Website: home-depot
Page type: newsletter-management
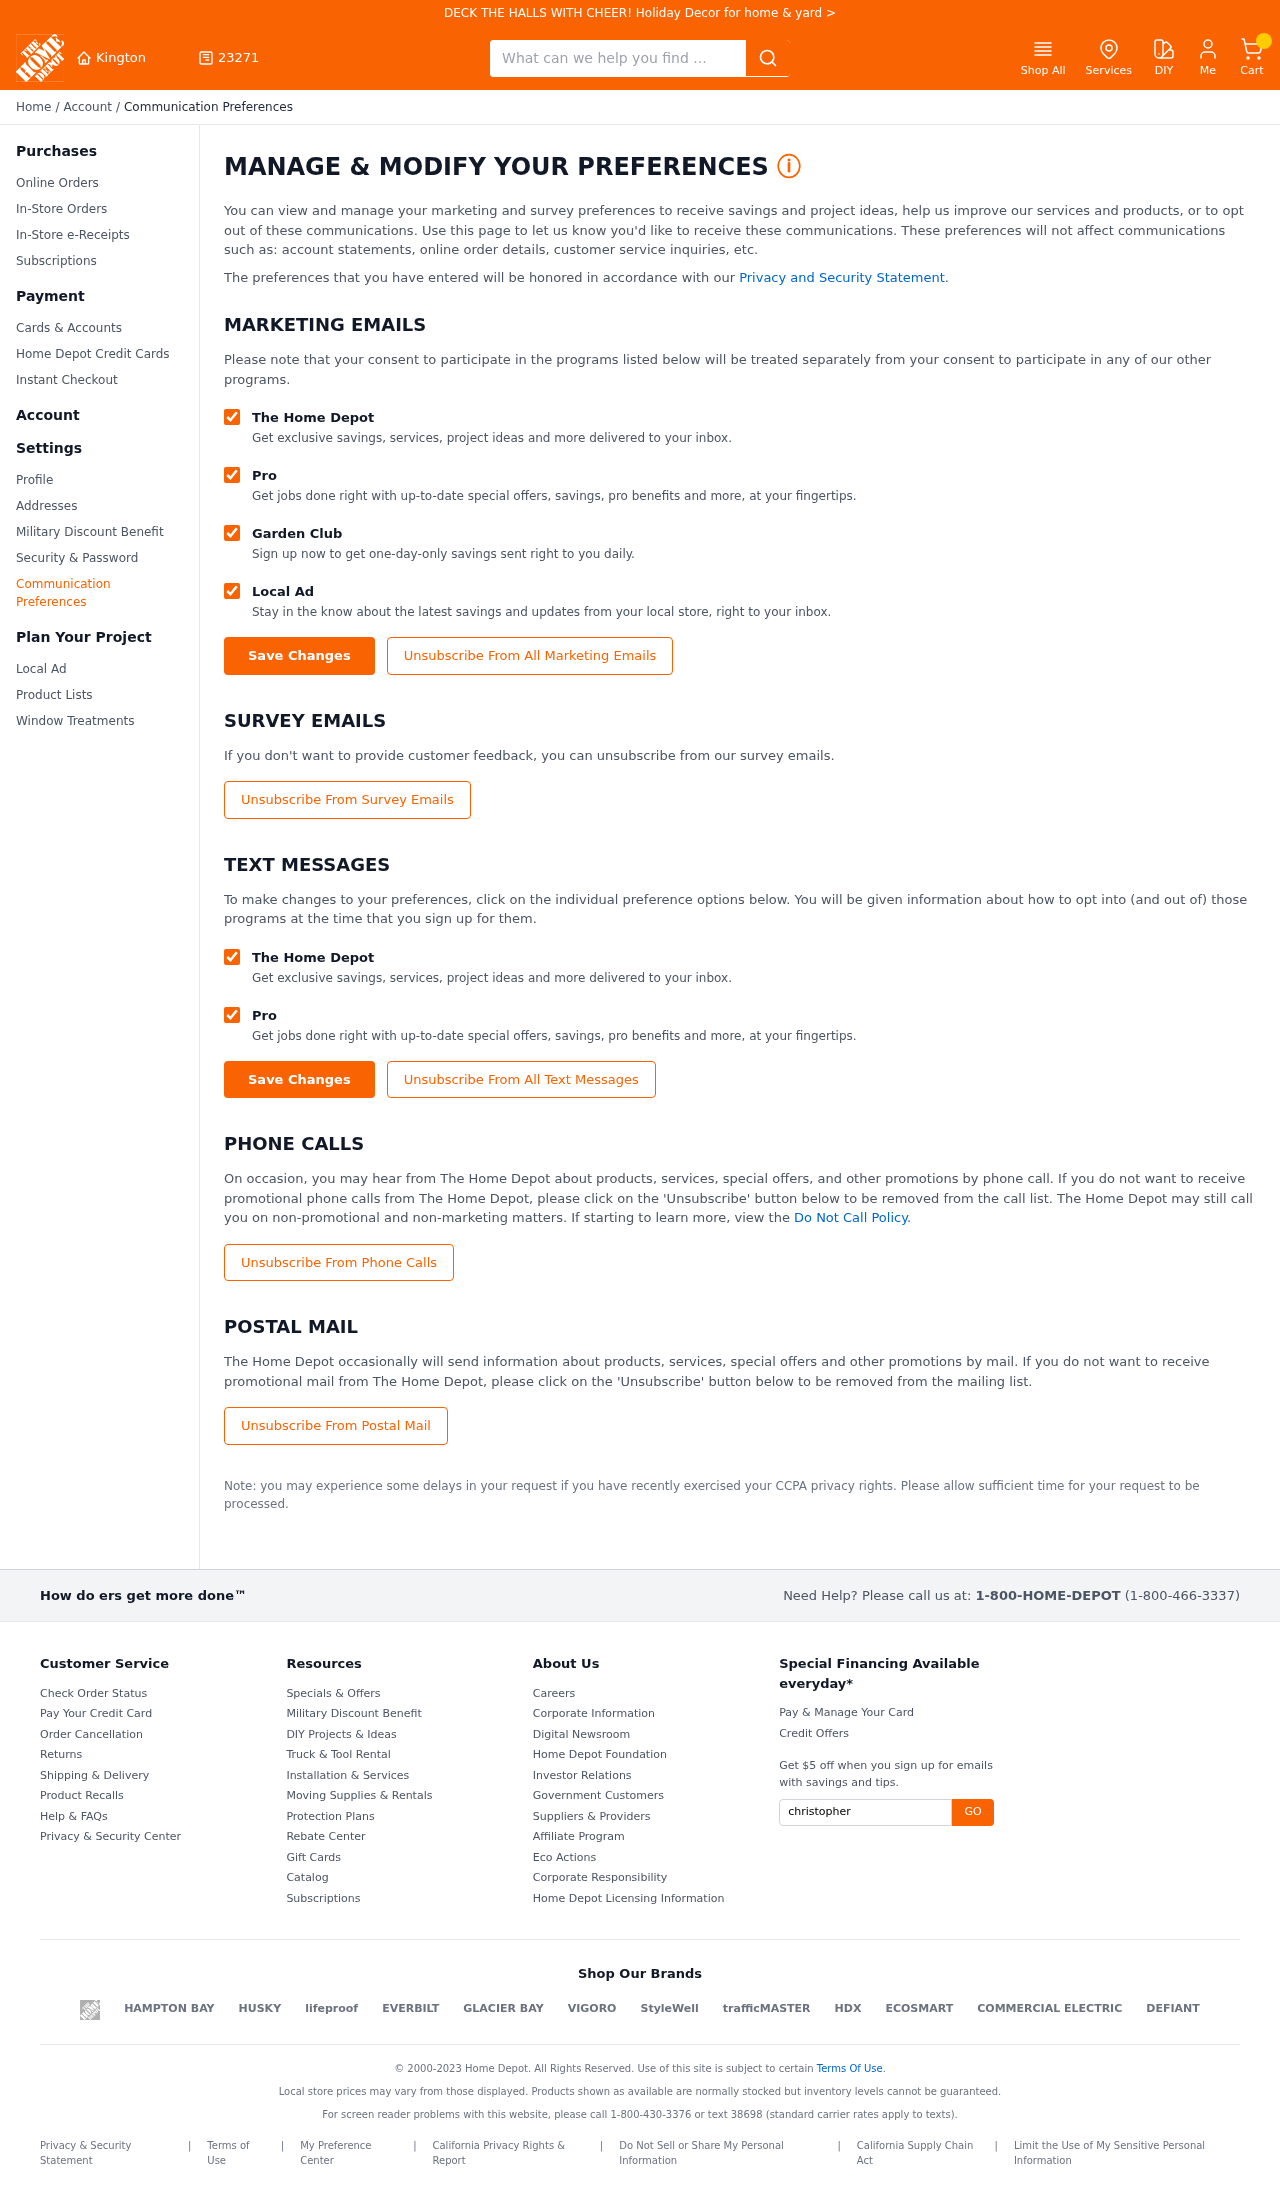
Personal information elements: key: PII_CITY
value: Kington
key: PII_POSTCODE
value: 23271
Search elements: key: HEADER_SEARCH
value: What can we help you find ...